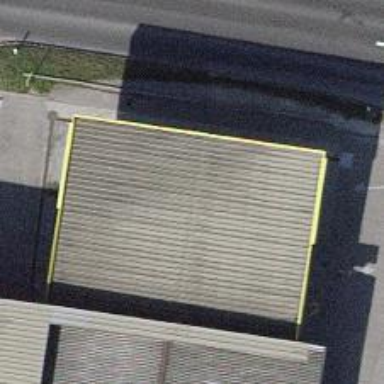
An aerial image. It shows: Fuel station.